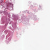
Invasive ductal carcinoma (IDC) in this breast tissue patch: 0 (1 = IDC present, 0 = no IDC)